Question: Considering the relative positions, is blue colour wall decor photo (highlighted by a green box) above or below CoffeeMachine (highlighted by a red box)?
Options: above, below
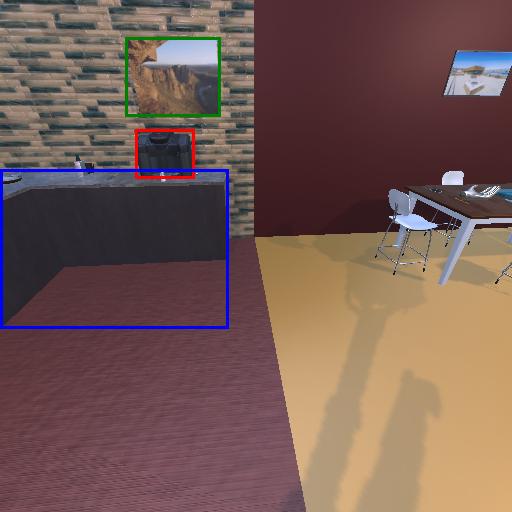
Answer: above